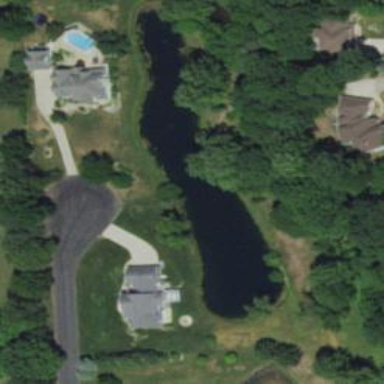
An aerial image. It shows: Pond surrounded by natural water.